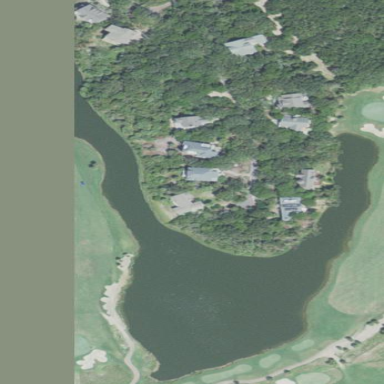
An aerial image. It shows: Water hazard on golf course. The hazard is natural water feature.